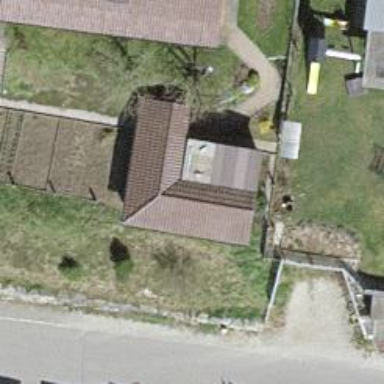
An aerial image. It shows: Shed building.